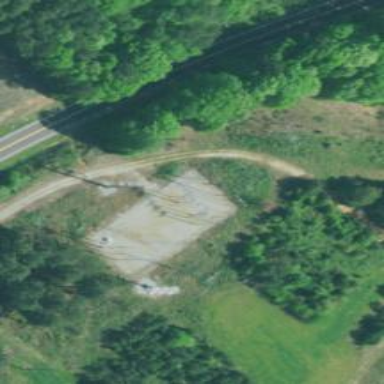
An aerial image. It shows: There is fence around switching substation.